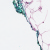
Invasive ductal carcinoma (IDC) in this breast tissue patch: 0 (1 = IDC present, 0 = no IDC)